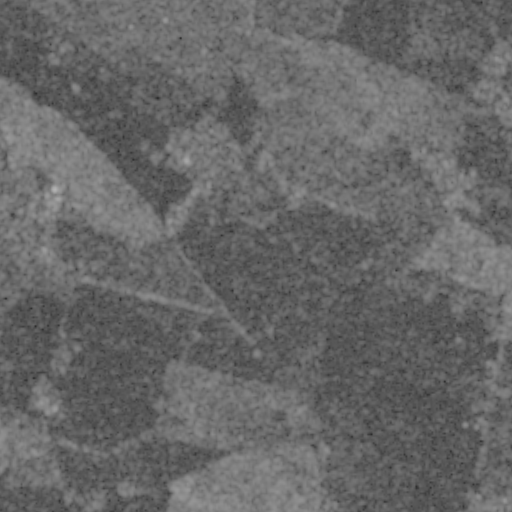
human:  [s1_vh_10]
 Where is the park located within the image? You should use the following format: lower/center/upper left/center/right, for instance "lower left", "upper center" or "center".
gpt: The park is located in the center left of the image.
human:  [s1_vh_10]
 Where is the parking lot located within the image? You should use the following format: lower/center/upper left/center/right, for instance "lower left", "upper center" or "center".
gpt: The parking lot is located in the center left of the image.
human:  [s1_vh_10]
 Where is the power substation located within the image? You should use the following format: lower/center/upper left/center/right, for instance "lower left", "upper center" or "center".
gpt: The power substation is located in the upper left of the image.
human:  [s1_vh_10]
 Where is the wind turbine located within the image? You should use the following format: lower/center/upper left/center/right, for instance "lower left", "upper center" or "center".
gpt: The wind turbine is located in the upper left of the image.
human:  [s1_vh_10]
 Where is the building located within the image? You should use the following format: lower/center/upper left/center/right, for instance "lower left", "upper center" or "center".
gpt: There is no building in the image.

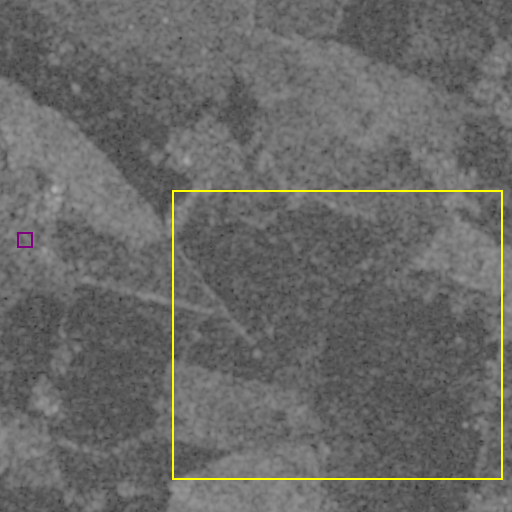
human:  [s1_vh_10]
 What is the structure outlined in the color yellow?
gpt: The structure outlined in yellow is a crop field.
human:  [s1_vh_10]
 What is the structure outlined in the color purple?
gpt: The structure outlined in purple is a park.
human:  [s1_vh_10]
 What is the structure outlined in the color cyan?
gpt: There is no cyan outline.